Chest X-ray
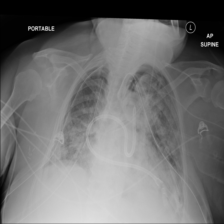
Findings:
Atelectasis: negative
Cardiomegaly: negative
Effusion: negative
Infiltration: negative
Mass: negative
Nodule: negative
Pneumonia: negative
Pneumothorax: positive
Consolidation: negative
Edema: negative
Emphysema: negative
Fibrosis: negative
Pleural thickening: negative
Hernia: negative